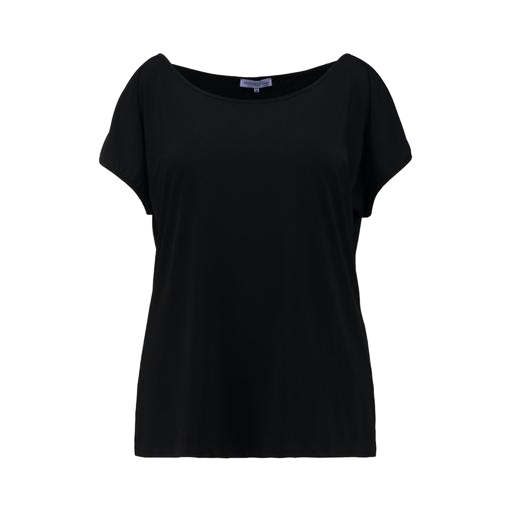
black relaxed fit t-shirt, black boat neck t-shirt, black t-shirt basique jersey, white background